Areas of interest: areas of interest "Sport and cultural"
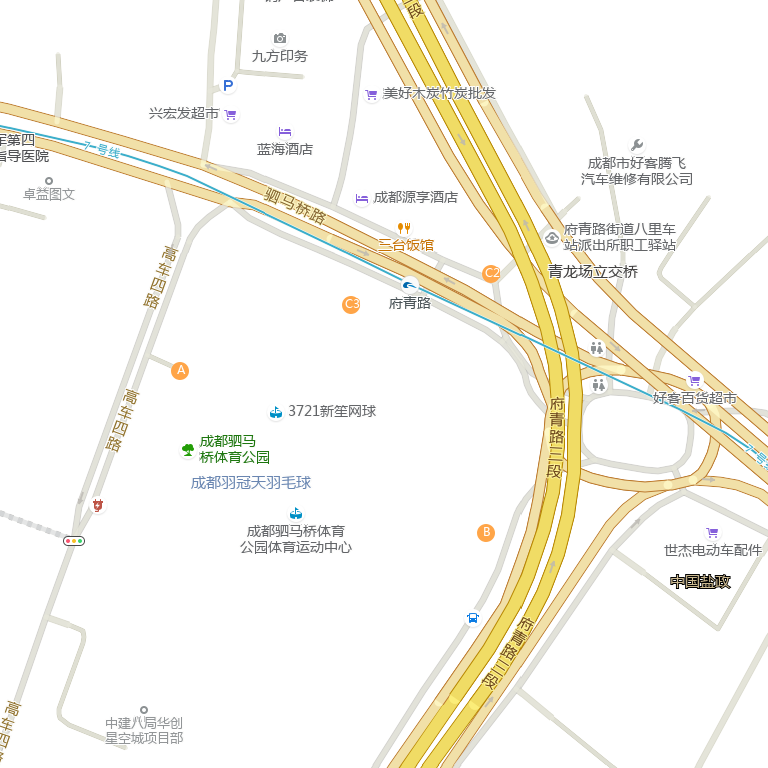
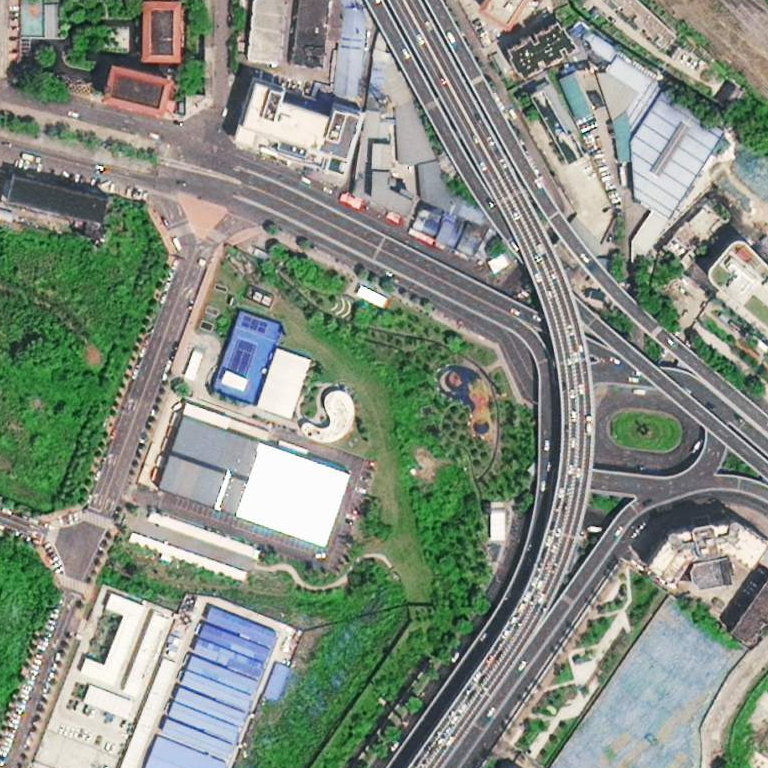